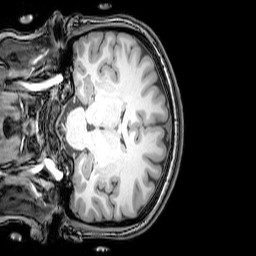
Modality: T1w
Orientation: coronal
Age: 24
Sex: female
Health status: healthy
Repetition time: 0.081 s
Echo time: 0.037 s